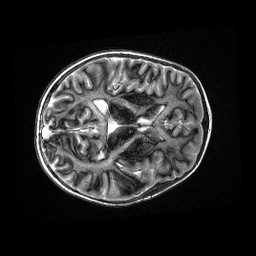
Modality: MP2RAGE
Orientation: axial
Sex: female
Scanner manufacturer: siemens
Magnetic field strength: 3 T
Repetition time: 5 s
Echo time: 0.00355 s